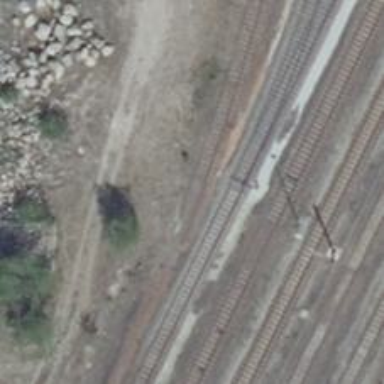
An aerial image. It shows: Abandoned railway yard.